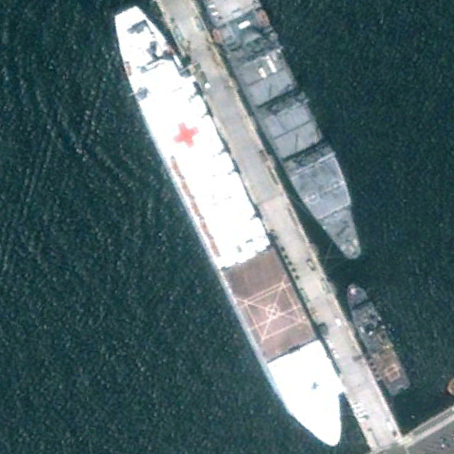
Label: Medical_ship